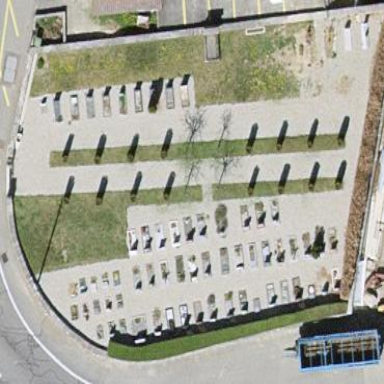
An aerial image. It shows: Grave yard.